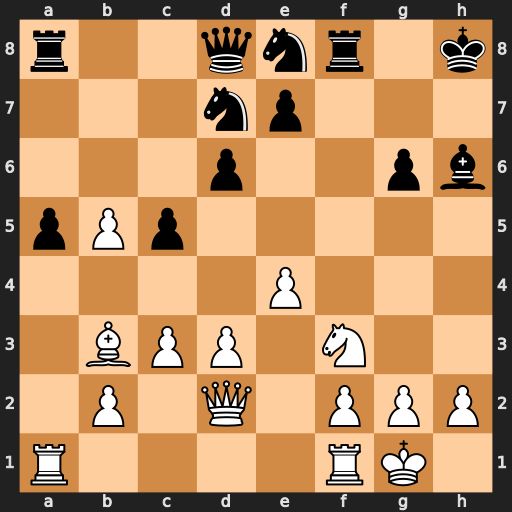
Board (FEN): r2qnr1k/3np3/3p2pb/pPp5/4P3/1BPP1N2/1P1Q1PPP/R4RK1
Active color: w
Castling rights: -
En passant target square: -
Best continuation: Qxh6#